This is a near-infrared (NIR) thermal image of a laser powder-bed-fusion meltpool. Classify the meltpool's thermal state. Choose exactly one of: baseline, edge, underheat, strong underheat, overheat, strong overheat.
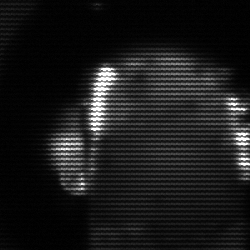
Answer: baseline